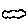
Label: cloud